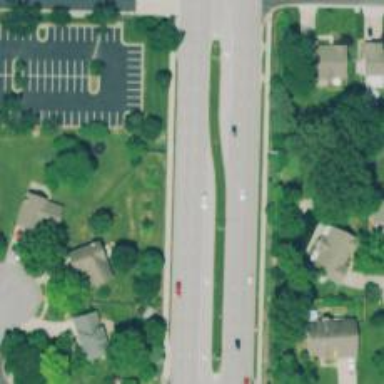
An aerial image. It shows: Road with dash markings.